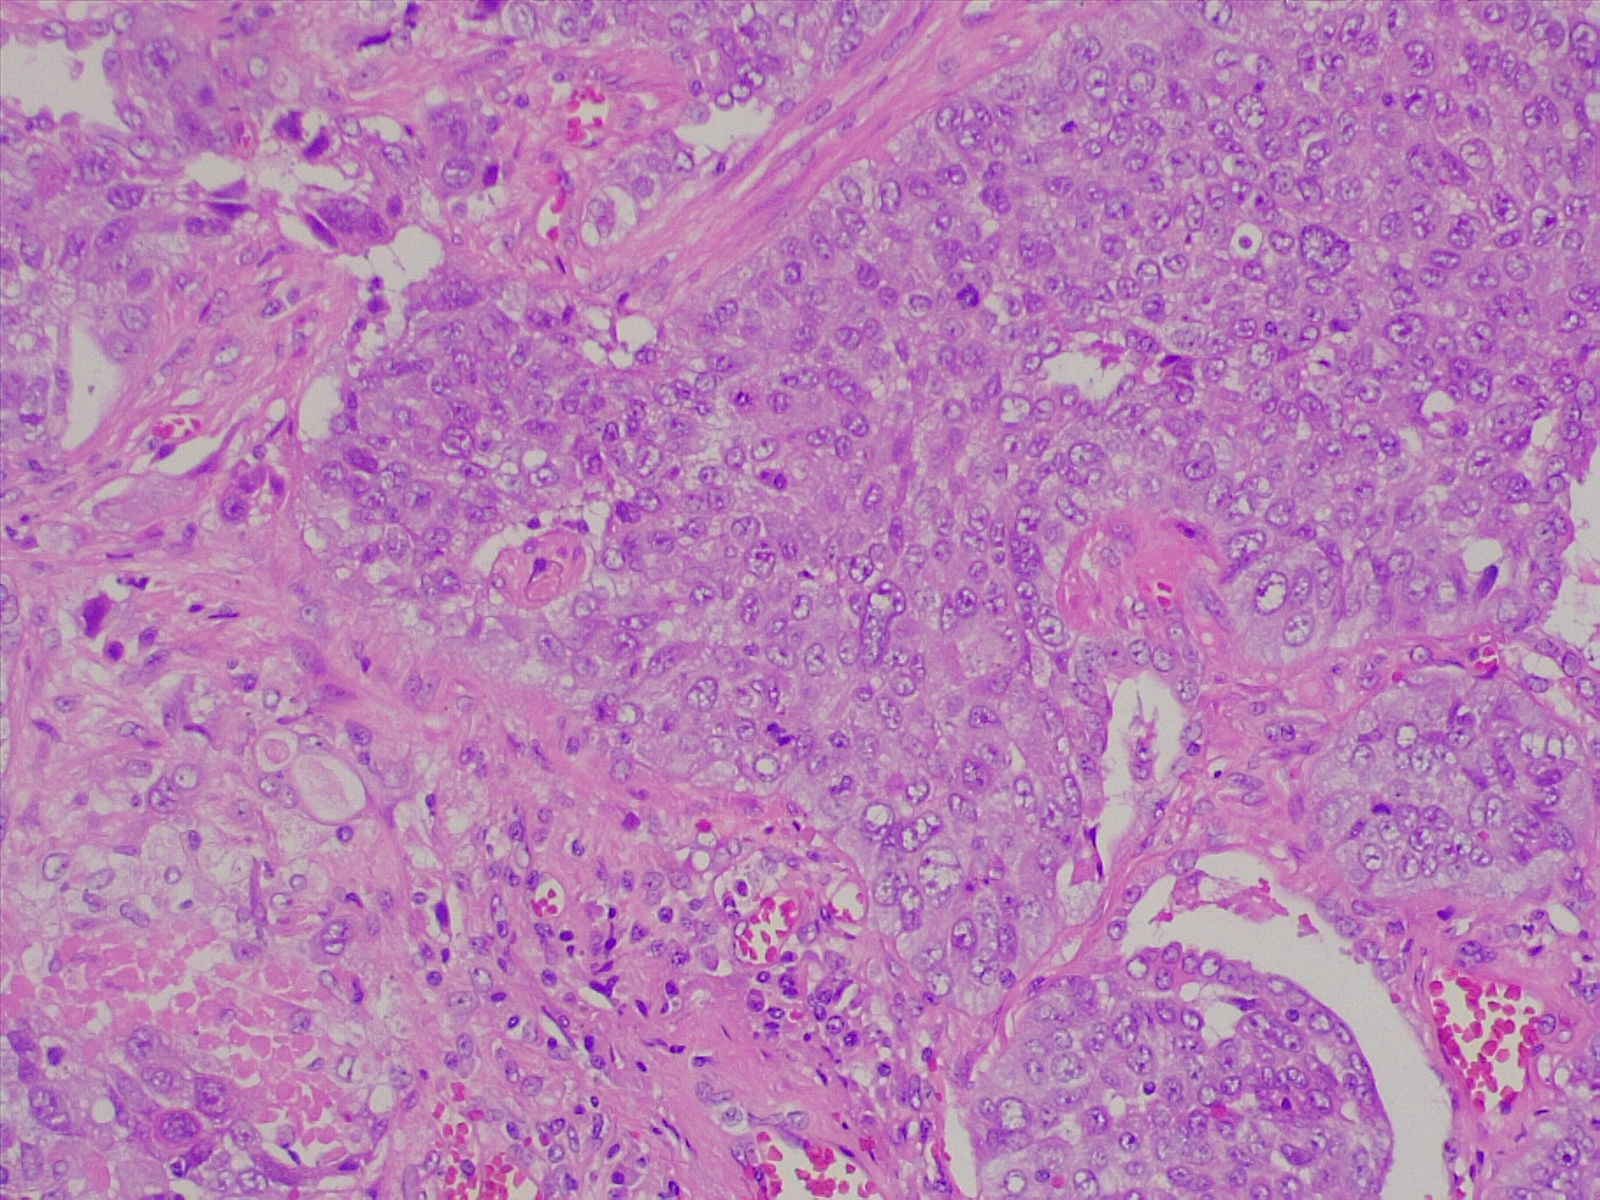
Label: lung squamous cell carcinoma, poorly differentiated